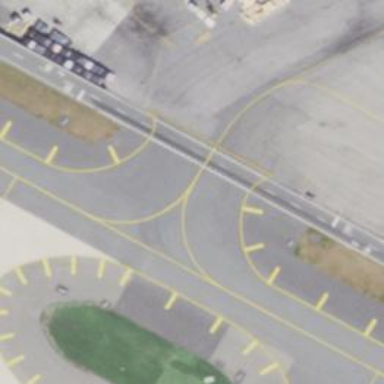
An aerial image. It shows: View of taxiway at the airport.